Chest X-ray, PA view. Patient: 63 years old, sex M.
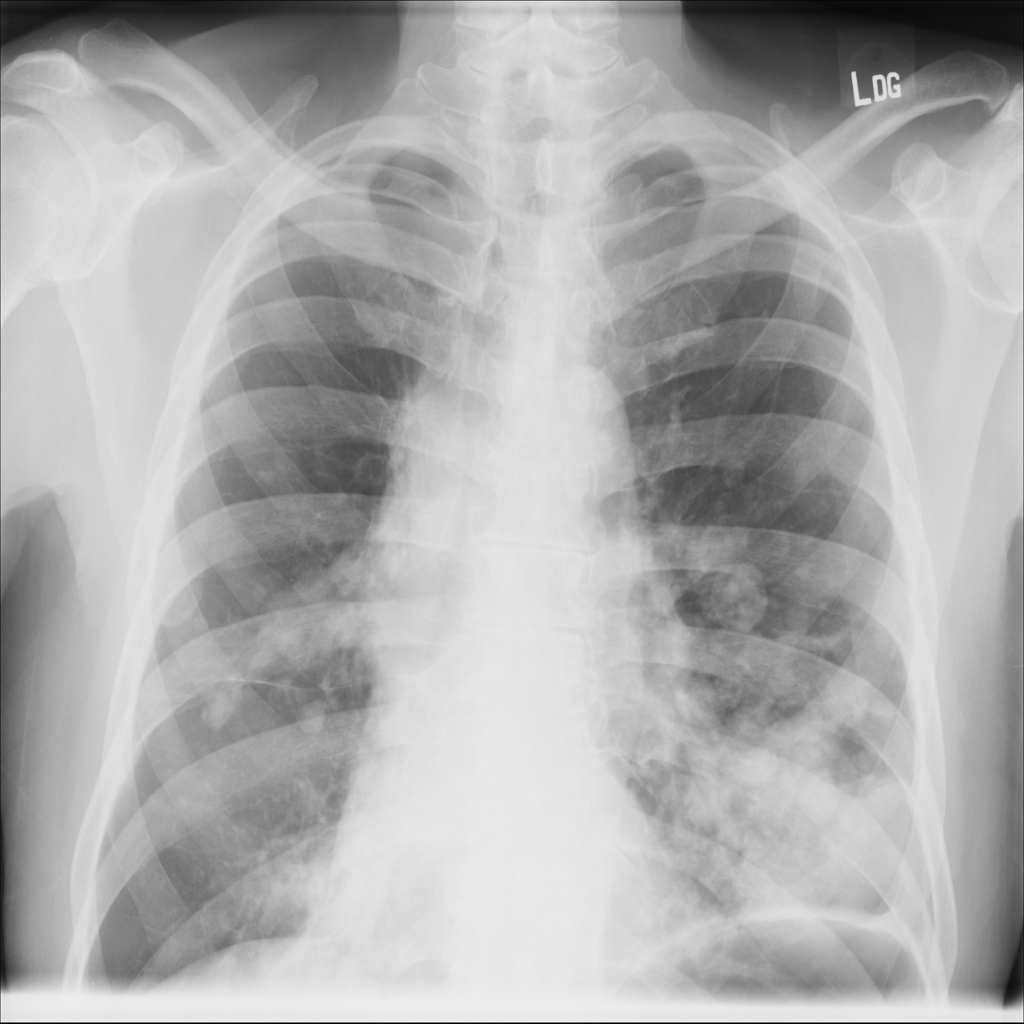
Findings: Nodule